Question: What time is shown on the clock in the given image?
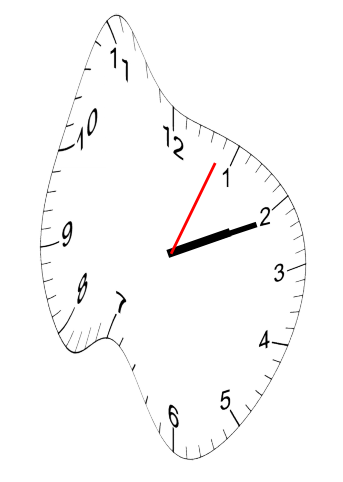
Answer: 02:11:04